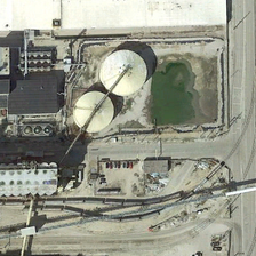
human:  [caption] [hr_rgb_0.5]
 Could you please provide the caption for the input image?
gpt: The two reservoirs are close to several buildings and a small pond.

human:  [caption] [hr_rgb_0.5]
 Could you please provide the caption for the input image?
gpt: Two tanks were near several buildings and a small pond.

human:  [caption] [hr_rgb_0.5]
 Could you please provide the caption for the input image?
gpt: A small green pond is next to a huge white round water tank.

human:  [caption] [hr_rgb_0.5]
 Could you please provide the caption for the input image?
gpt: A small pond of green water is next to a huge, white, round water tank.

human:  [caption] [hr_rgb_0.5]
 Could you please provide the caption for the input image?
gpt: There are two tanks and a small pond near several buildings.